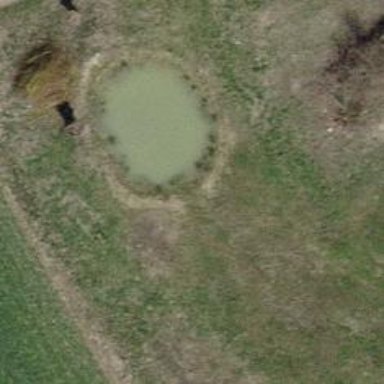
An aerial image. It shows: Pond surrounded by natural water.